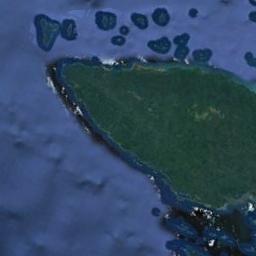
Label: island